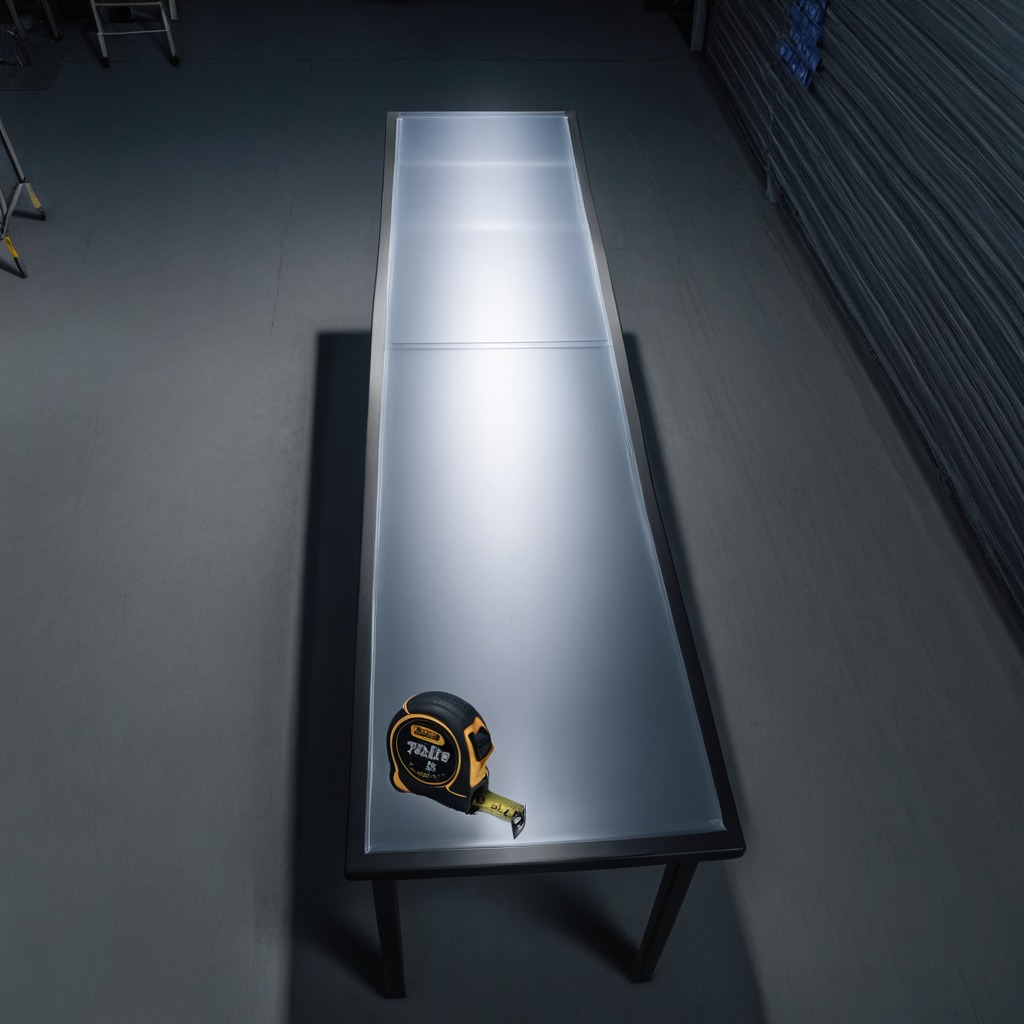
A measuring tape is lying on the clean empty table in the basement in the evening.